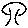
Label: tree